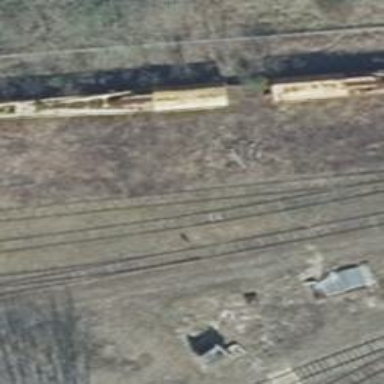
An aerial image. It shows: Railway switch.